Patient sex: M
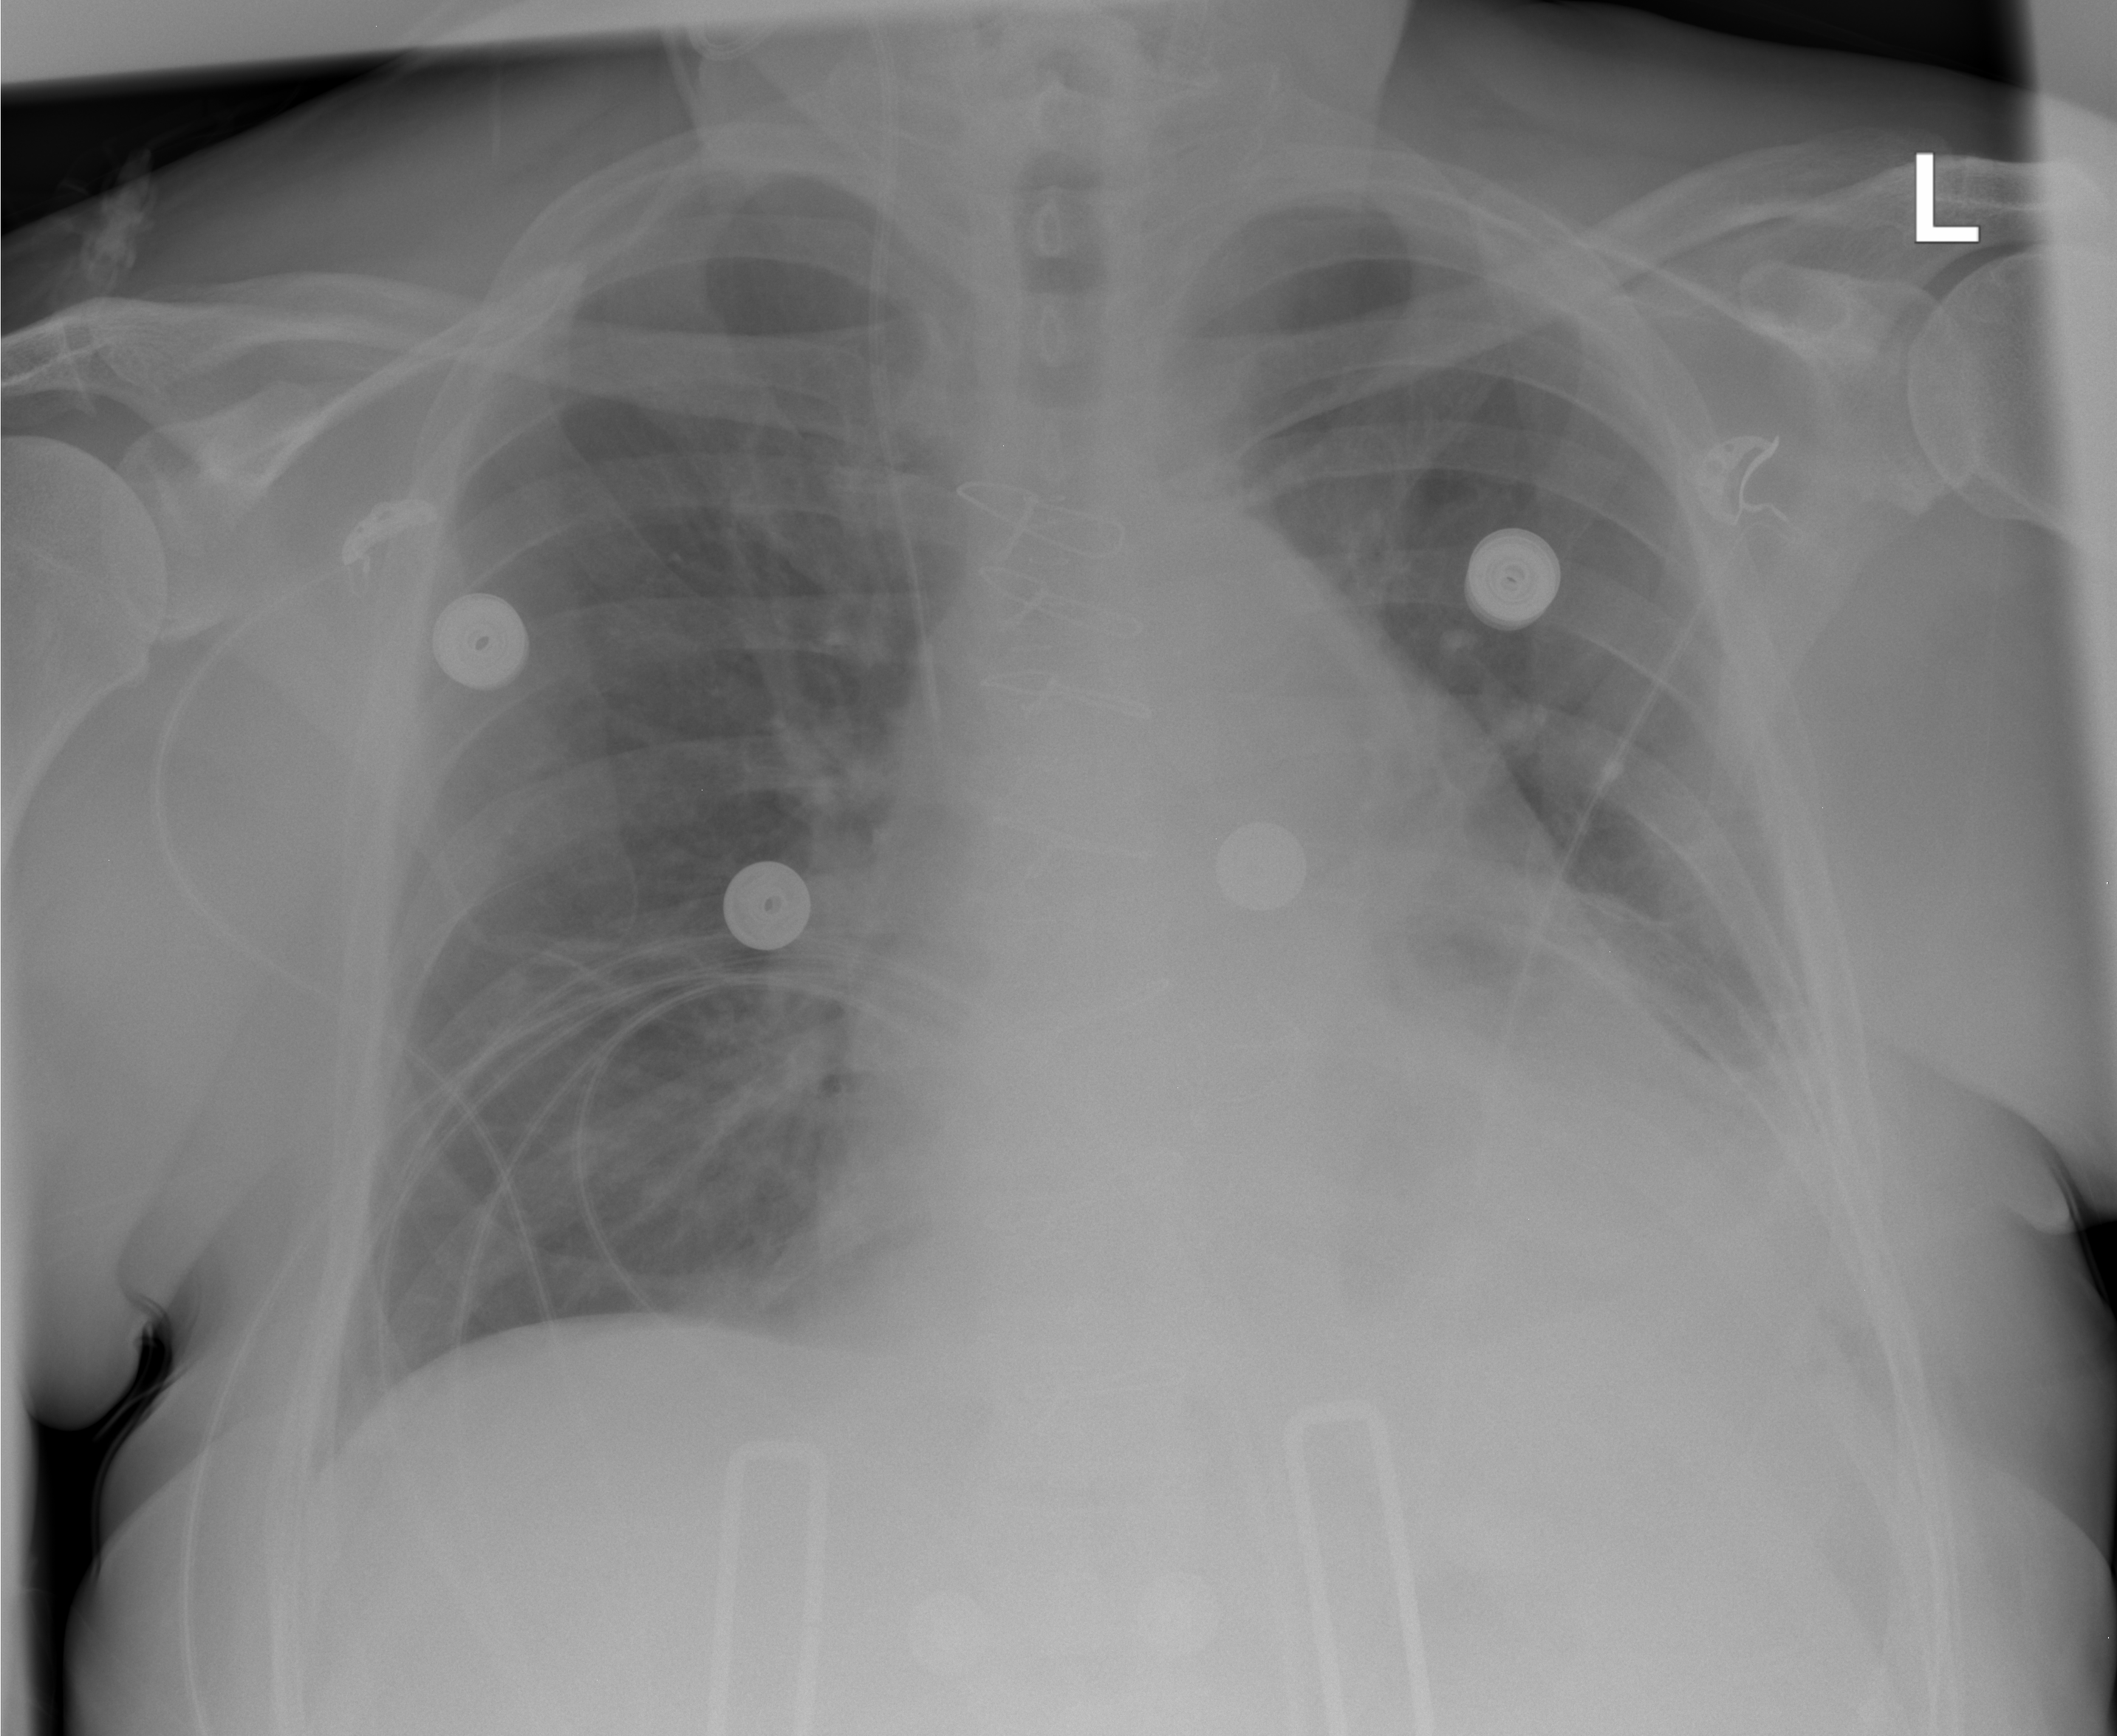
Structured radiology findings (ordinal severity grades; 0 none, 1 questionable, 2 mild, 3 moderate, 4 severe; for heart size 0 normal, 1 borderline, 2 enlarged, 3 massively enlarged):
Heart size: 2
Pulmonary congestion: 0
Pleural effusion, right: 0
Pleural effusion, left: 0
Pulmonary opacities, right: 0
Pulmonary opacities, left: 0
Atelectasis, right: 2
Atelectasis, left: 2